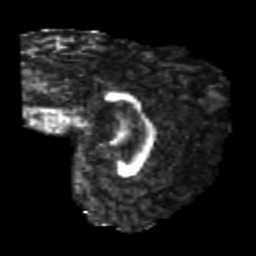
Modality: FA
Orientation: sagittal
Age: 24
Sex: male
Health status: healthy
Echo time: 0.074 s